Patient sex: M
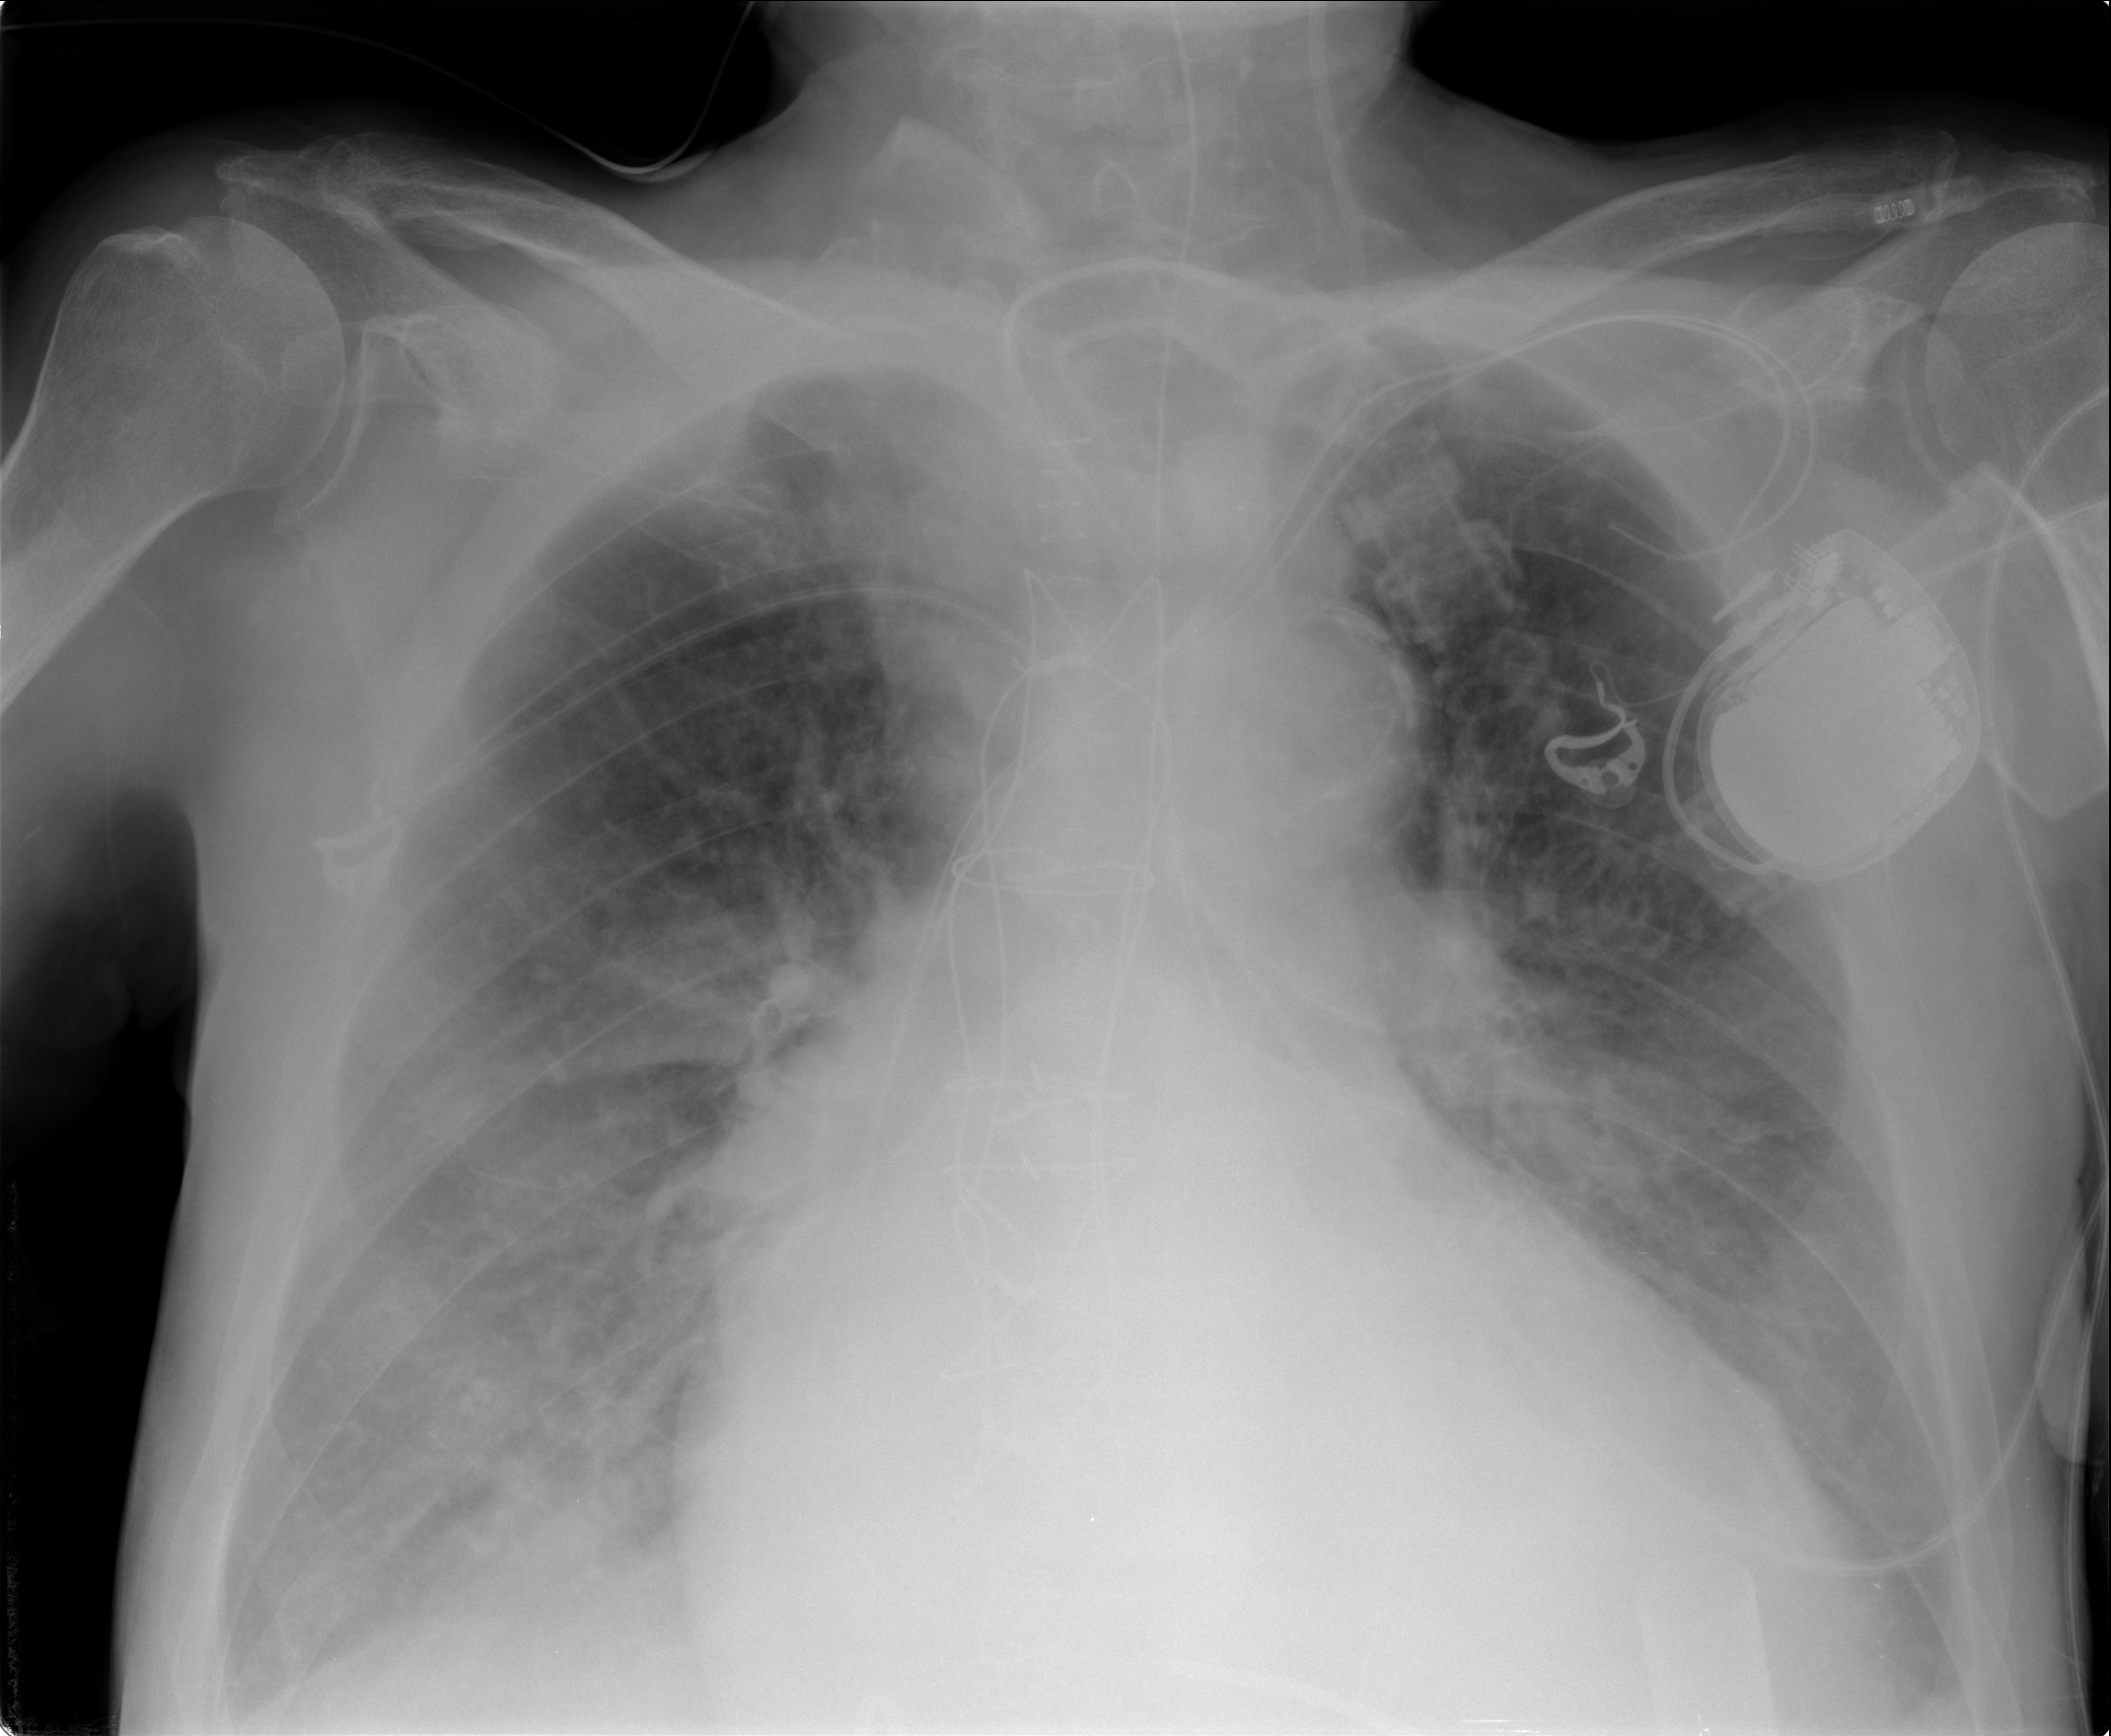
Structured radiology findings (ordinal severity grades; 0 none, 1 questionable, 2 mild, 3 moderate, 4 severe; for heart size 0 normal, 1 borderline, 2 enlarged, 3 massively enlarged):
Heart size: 3
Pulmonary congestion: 2
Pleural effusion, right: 2
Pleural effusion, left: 2
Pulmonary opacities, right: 1
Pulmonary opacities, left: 1
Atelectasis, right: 2
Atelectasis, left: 2